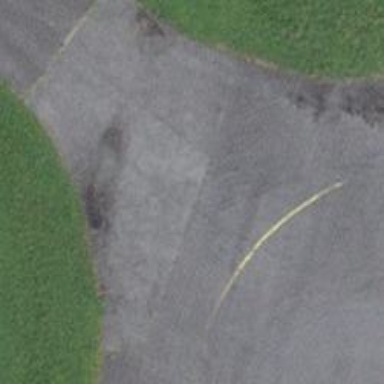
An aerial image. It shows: Image of helipad at airport.